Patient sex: M
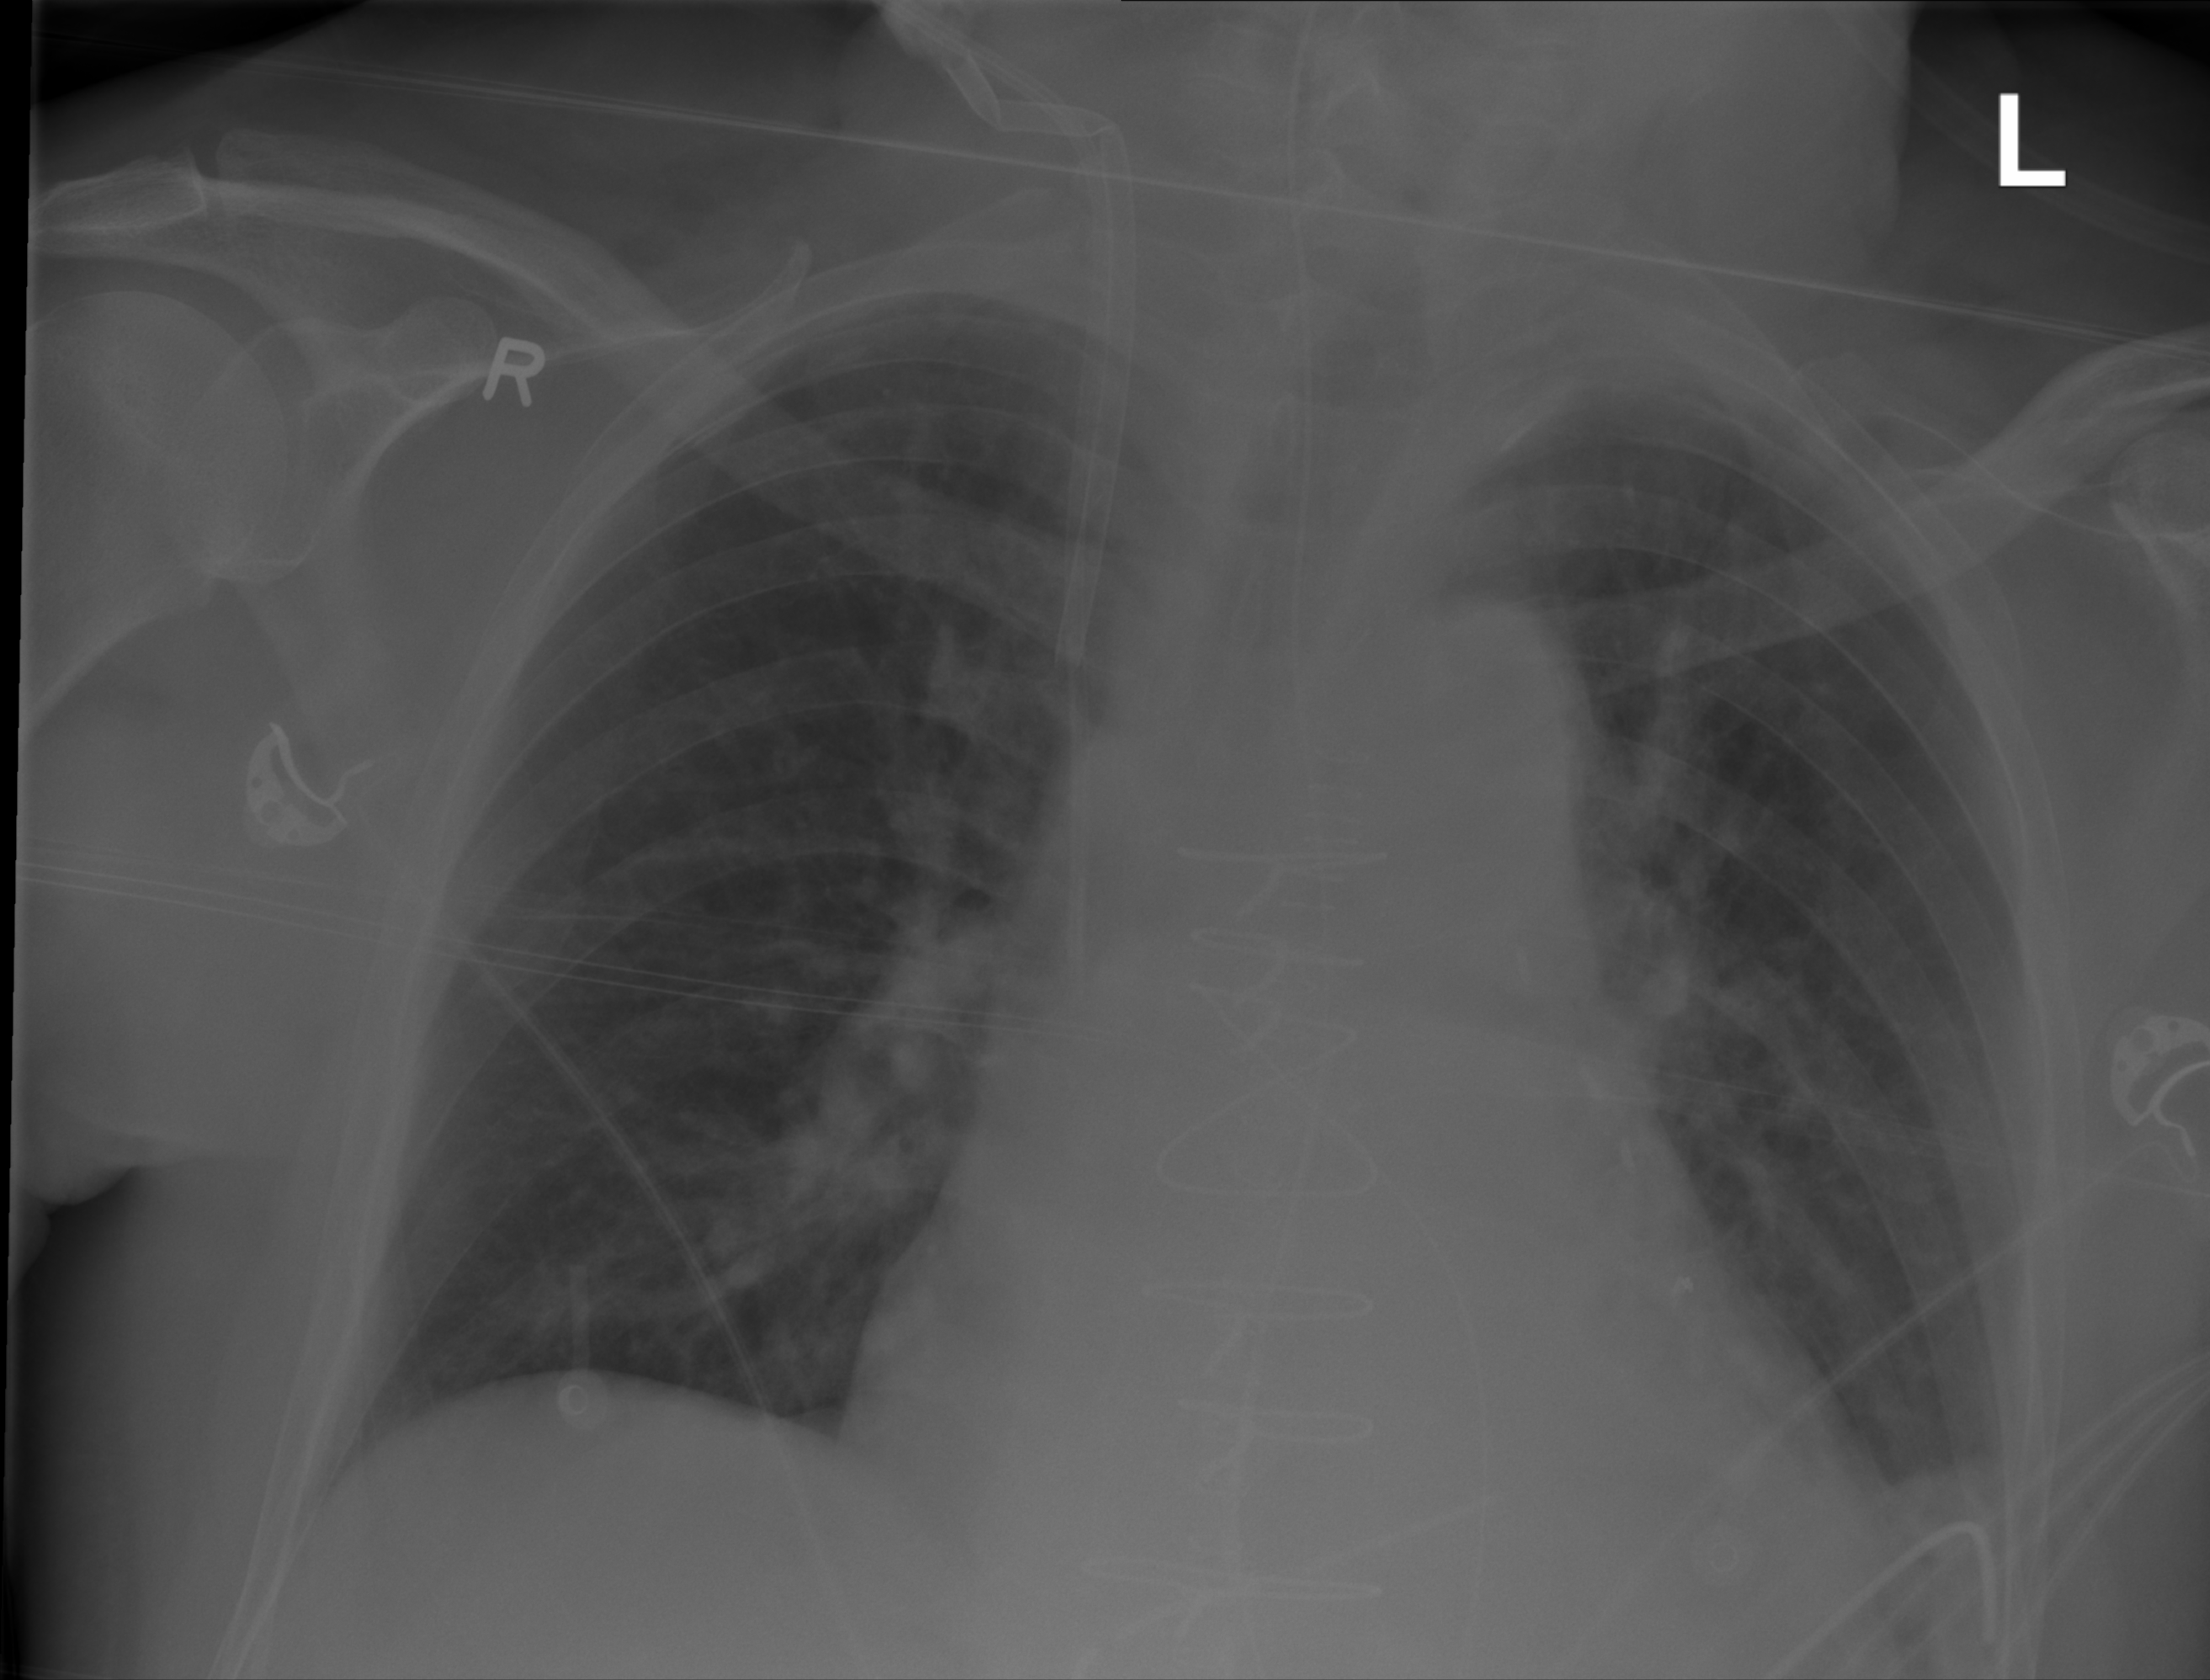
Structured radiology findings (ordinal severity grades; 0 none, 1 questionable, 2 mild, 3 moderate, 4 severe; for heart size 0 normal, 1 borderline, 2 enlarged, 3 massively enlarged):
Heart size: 2
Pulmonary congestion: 2
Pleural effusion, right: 0
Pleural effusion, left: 0
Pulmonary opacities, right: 0
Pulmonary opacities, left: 0
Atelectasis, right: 2
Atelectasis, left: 2